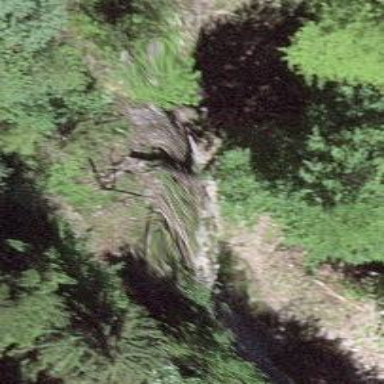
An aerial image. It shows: Cliff in nature.